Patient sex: F
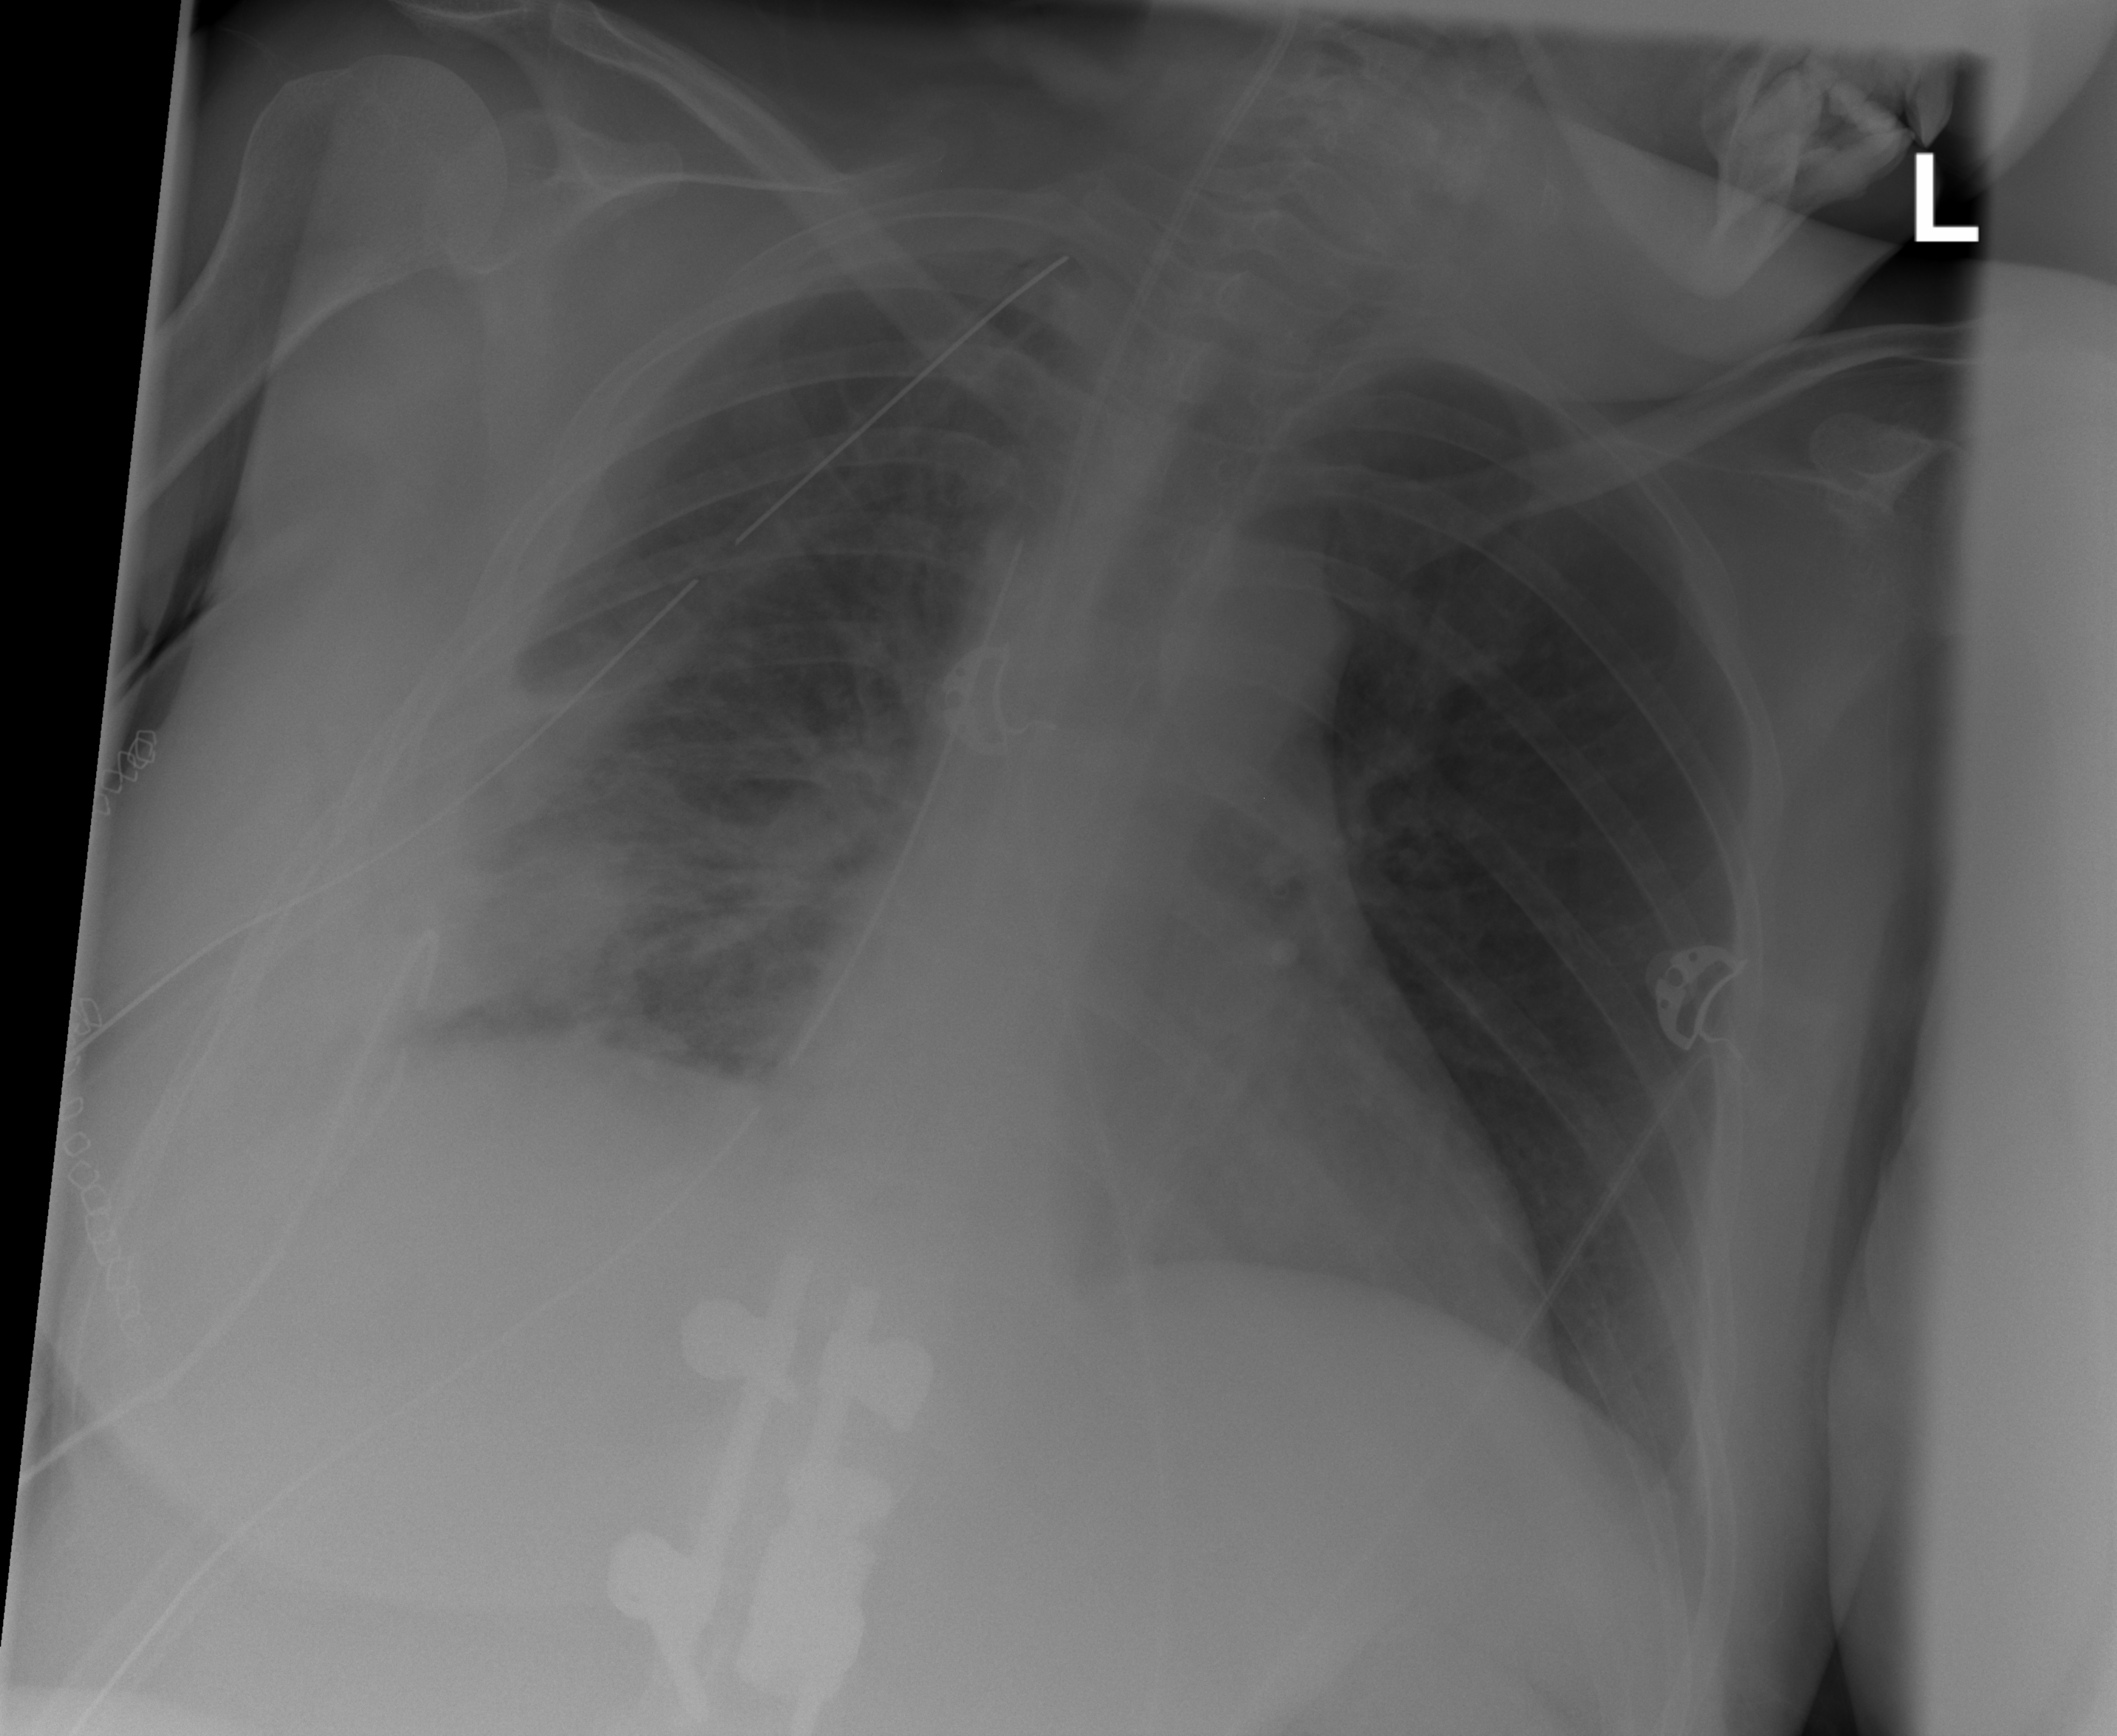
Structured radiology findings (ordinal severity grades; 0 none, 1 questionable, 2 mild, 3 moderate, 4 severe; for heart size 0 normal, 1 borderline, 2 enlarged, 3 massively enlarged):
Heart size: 0
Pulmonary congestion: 0
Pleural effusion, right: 2
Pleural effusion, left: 0
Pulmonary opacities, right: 0
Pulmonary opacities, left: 0
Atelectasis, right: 2
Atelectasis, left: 0